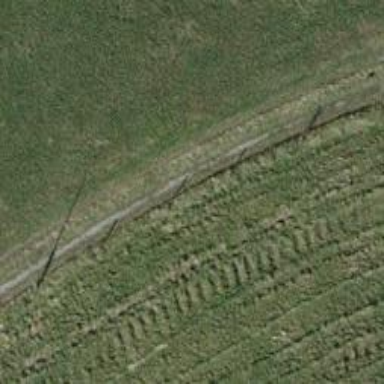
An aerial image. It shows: Track with grade 4 track type.